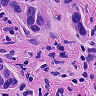
Metastatic tissue present: yes